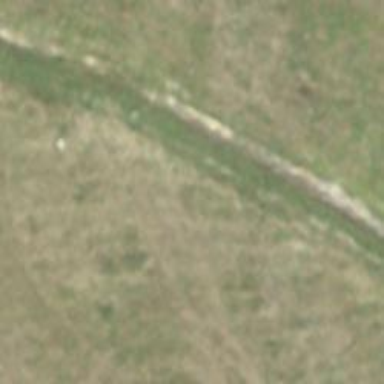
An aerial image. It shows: Track with grade5 tracktype.